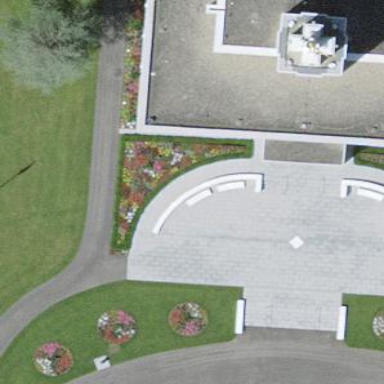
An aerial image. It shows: Flowerbed.